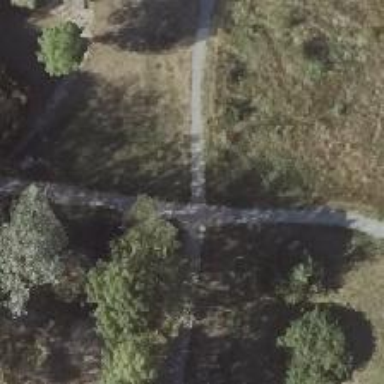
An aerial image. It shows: Footway.